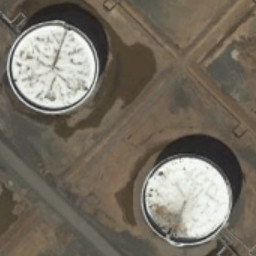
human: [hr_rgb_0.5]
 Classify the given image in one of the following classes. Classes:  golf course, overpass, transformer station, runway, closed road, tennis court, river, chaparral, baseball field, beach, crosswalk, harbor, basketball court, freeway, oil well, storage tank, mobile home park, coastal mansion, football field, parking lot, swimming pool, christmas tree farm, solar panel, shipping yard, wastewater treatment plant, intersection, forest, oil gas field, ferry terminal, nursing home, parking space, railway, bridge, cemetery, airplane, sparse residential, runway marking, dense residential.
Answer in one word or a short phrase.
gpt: storage tank